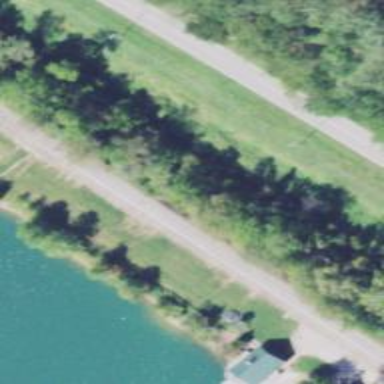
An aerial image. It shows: Preserved siding railway with historic significance.